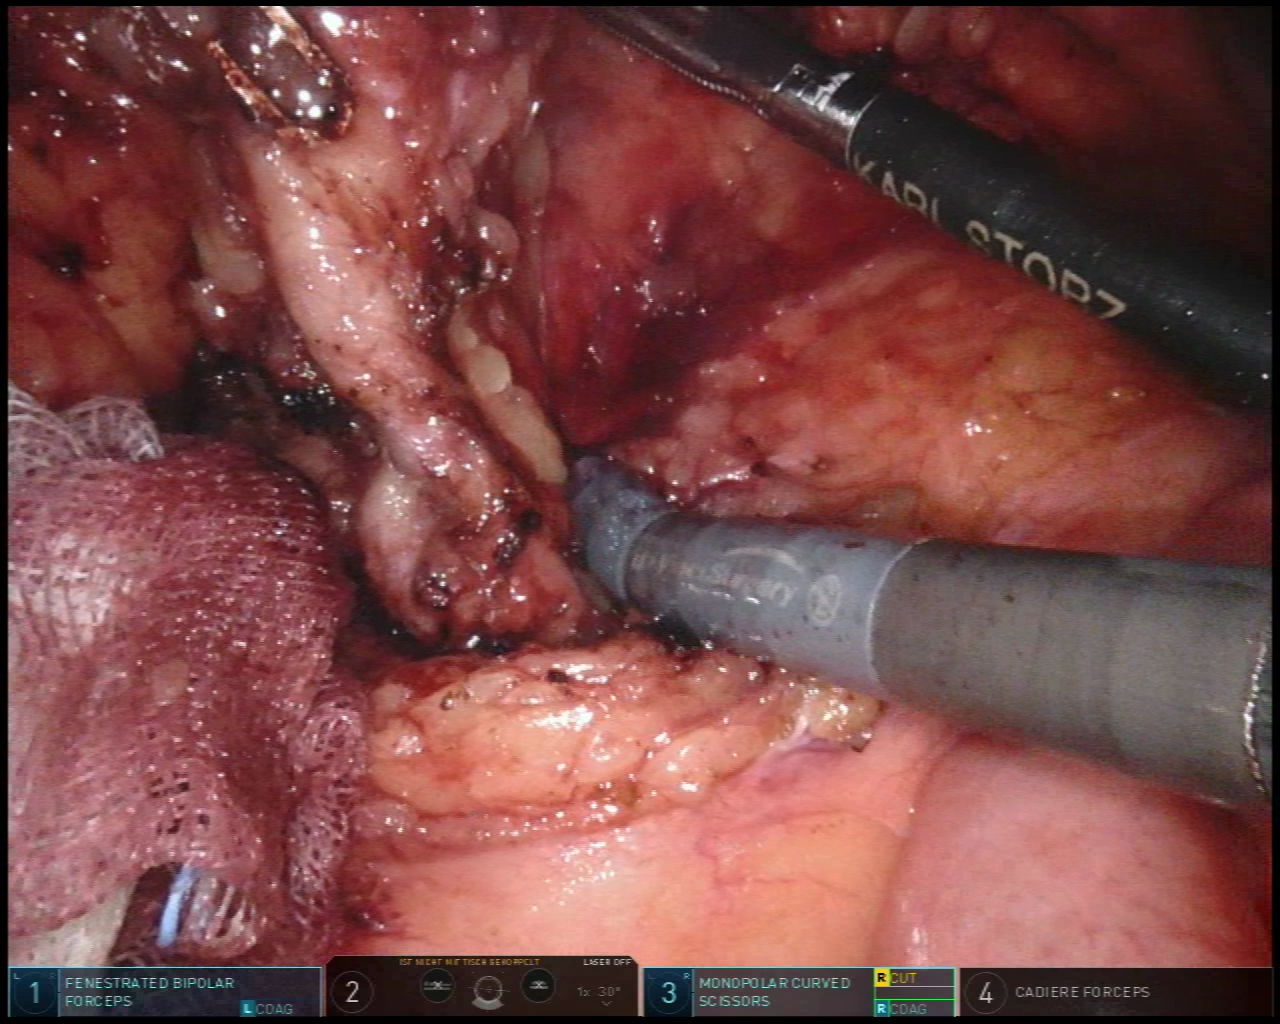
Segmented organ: inferior_mesenteric_artery
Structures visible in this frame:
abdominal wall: no
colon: no
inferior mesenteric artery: yes
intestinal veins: no
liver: no
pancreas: no
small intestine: yes
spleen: no
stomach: no
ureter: no
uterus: no
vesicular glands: no